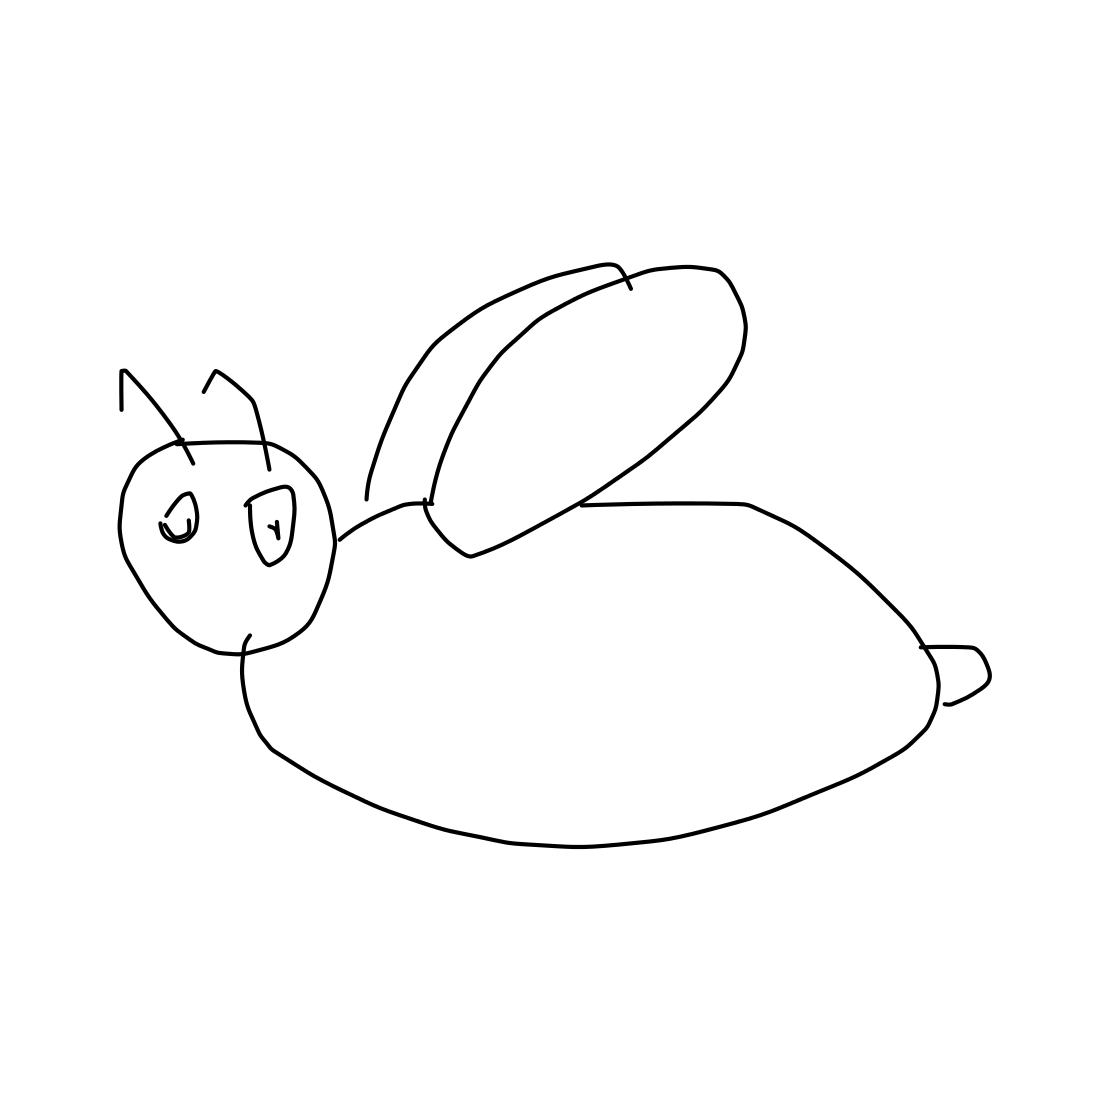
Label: bee